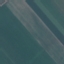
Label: AnnualCrop